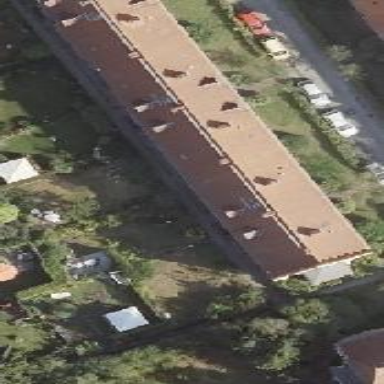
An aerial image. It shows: Building with gabled roof made of roof tiles.